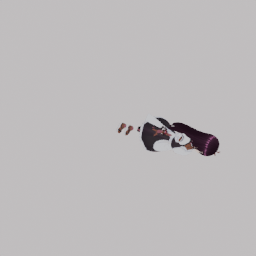
Label: people